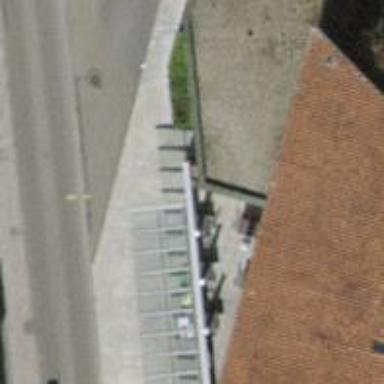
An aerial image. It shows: Bicycle parking facility.